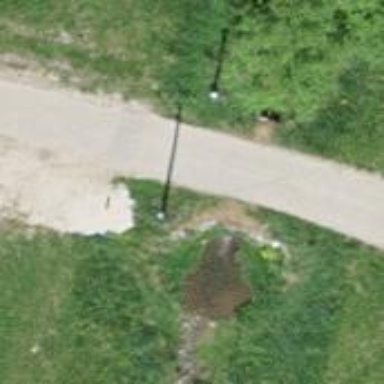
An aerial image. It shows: Culvert tunnel.